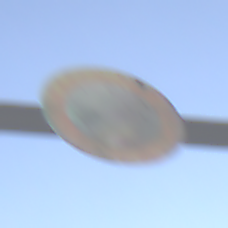
Verkehrszeichen: VerbotFahrzeugeAllerArt
Umgebung: Outdoor, Nature
Tageszeit: SunriseSunset
Wetter: Clear
Licht: Natural
Jahreszeit: NotSpecified
Kontrast: HighContrast